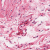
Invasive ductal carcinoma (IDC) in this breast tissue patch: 0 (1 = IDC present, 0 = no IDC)